Question: I have an ActiveX control (written in VB 6.0 or C++ maybe) that we are using as an AxInterop in a C# WinForms program. It is very much like a text box but with some special logic etc... and we have added it to a toolbar.
When the form loads I want the keyboard focus to be inside this control, so I used '.Focus' and '.Select' methods on it but still it does NOT get the focus.
When I run from Visual Studio, the control gets the focus.
When I run outside of the IDE, the control does not get the focus.
Why is this?
Here is an screen shot of it too:

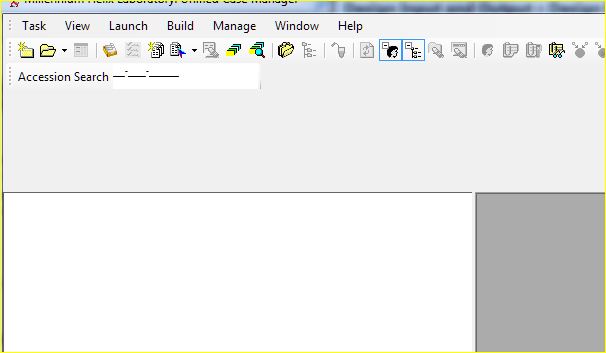
Answer: Are you sure the component is visible when you try to give it focus?
If you are trying to do the focussing in a <URL>.
The difference in behaviour could be down to a timing issue.
Have a look <URL> for the order in which events occur on an opening form for more ideas.